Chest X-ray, PA view. Patient: 57 years old, sex M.
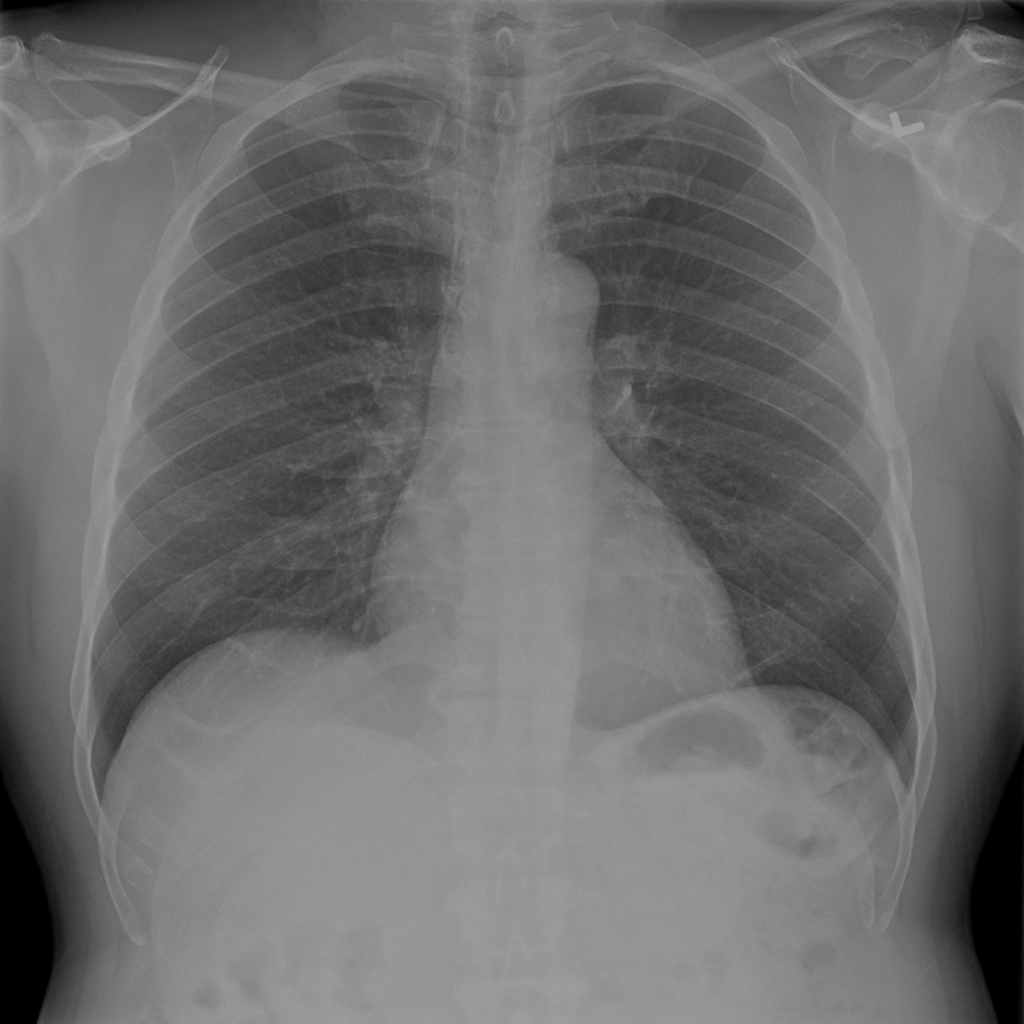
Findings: No Finding